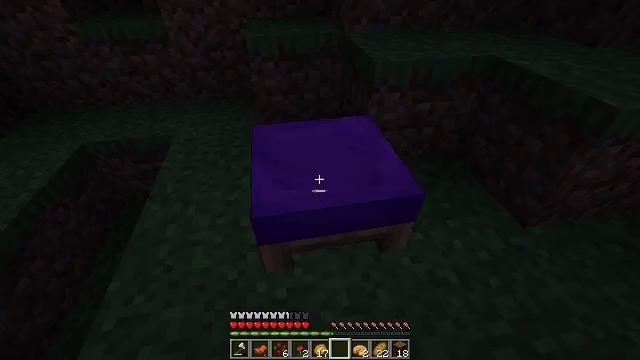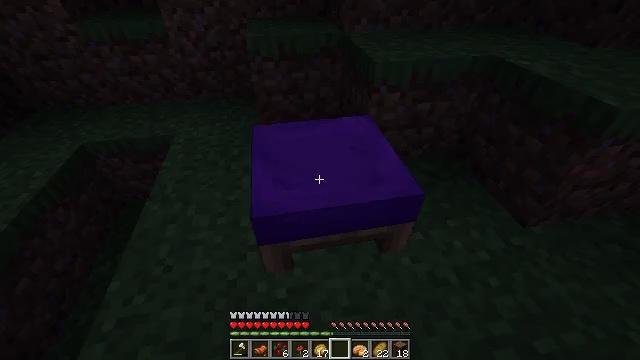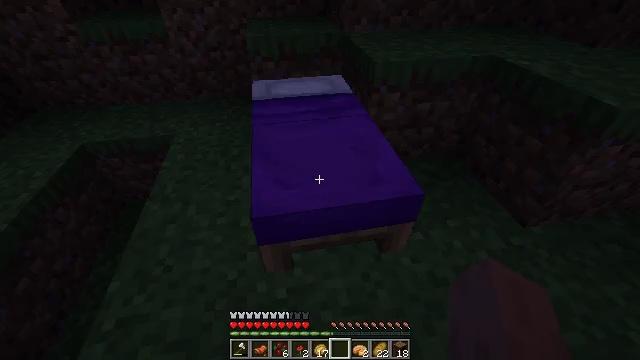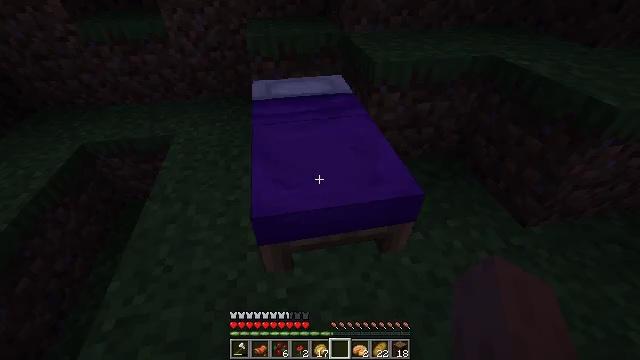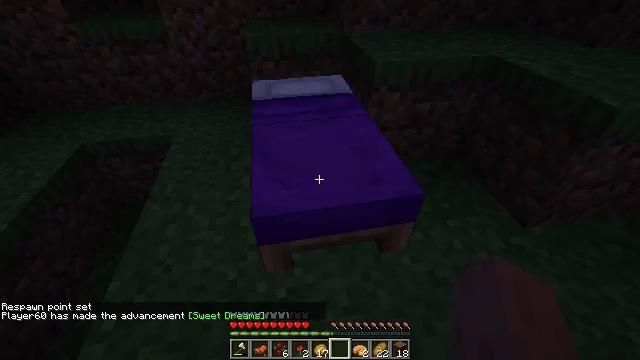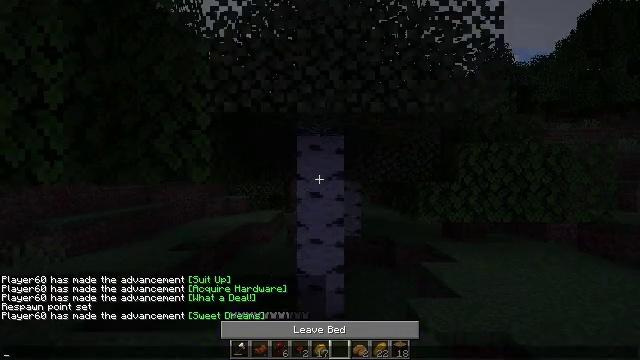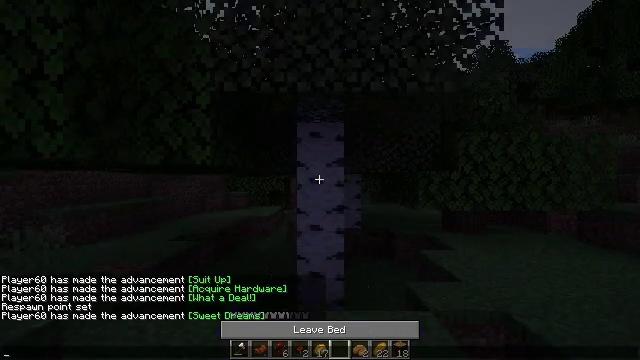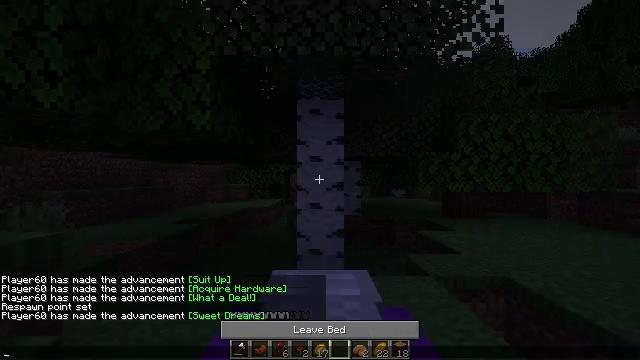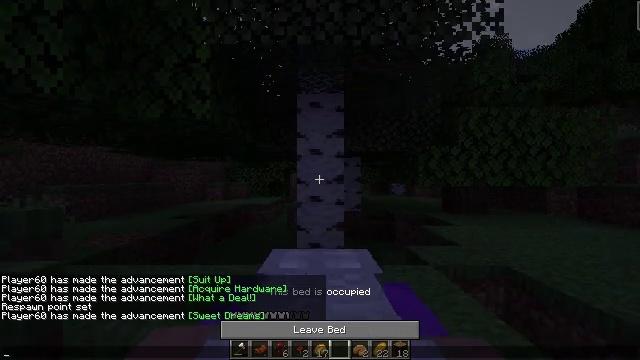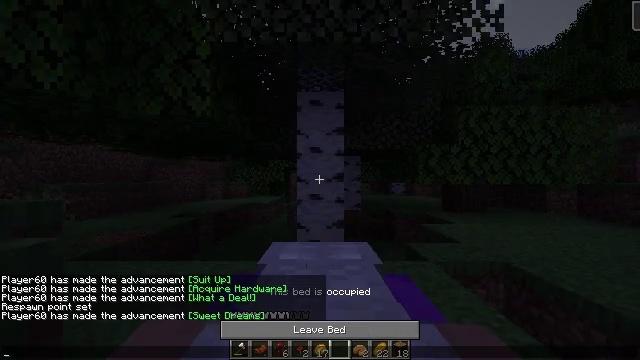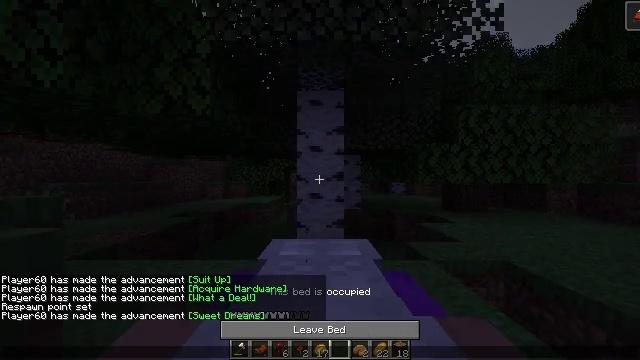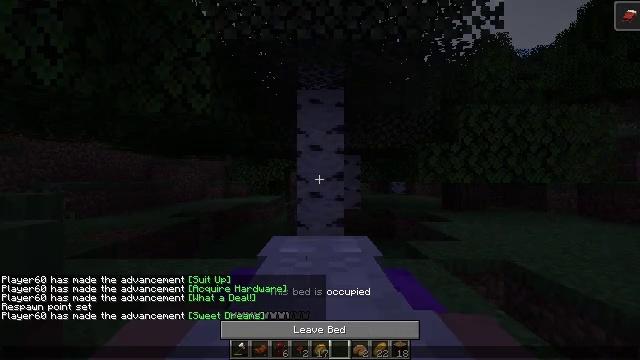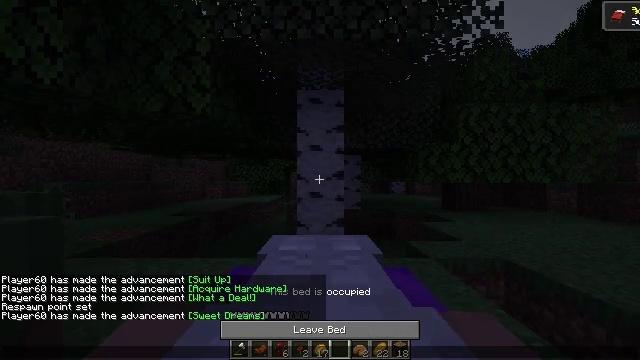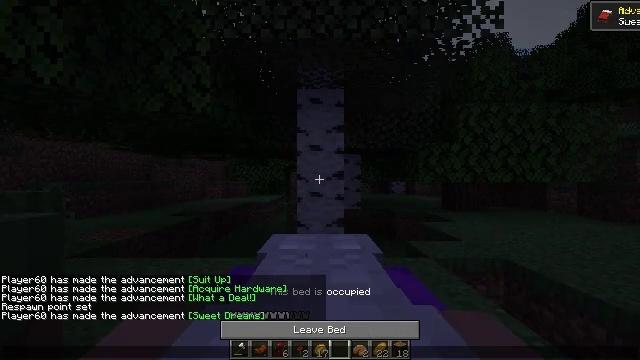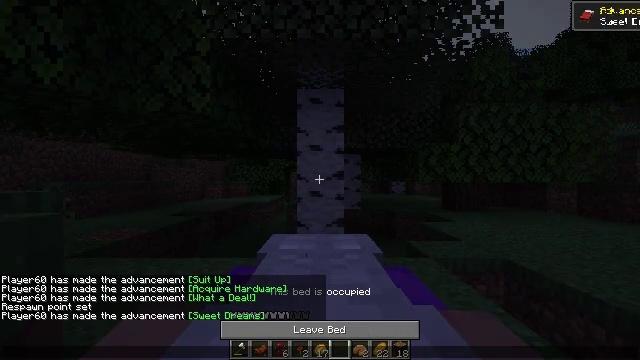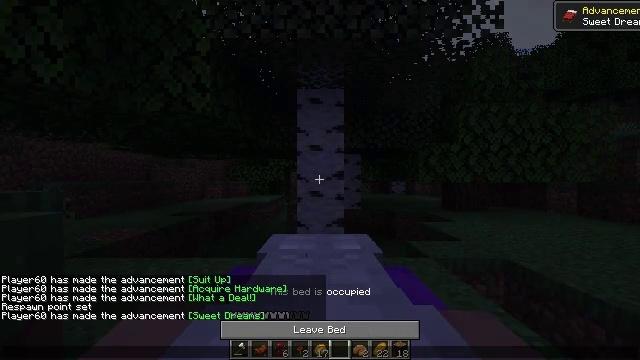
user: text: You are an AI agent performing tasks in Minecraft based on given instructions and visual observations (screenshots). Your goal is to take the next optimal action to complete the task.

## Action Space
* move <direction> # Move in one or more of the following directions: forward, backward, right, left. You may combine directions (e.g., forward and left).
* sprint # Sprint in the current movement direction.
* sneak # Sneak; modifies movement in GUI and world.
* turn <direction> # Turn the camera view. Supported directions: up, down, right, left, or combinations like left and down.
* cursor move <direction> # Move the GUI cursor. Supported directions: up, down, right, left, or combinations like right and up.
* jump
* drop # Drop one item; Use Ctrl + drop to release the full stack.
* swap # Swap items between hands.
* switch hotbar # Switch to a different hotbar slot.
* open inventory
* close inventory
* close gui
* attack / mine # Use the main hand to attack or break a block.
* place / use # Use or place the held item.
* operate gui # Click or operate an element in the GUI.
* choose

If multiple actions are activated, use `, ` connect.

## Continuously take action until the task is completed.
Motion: motion action
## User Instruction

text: Take down the purple bed.
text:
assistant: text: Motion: use / place
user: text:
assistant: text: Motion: use / place
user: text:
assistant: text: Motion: use / place
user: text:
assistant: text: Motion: no_op
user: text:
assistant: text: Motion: no_op
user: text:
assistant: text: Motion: open gui
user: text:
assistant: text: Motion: no_op
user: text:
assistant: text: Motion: no_op
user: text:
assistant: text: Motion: no_op
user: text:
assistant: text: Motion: no_op
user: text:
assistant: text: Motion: no_op
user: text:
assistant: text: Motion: no_op
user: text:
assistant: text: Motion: no_op
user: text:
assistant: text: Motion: no_op
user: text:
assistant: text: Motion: no_op
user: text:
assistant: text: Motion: no_op
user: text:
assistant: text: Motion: no_op
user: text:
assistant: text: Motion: no_op
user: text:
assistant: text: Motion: no_op
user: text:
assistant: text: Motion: no_op
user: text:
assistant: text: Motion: no_op
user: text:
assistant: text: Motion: no_op
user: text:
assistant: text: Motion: no_op
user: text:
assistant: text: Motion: no_op
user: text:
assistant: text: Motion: no_op
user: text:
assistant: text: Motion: no_op
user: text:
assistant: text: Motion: no_op
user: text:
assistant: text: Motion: no_op
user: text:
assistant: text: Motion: no_op
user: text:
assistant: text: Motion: no_op